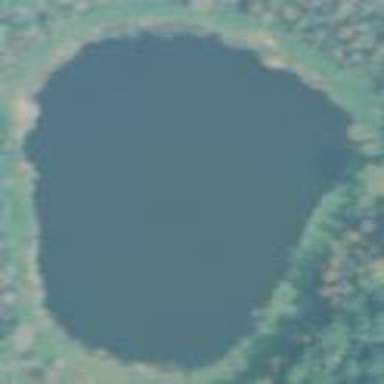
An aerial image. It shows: Serene lake.